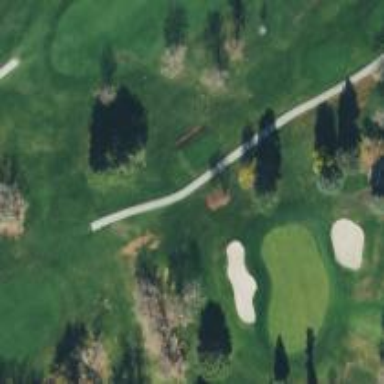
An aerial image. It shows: Service road designated as golf cart path.